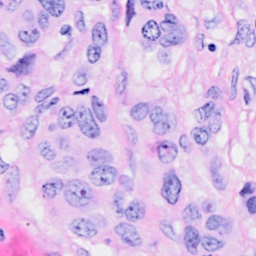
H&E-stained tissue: Breast